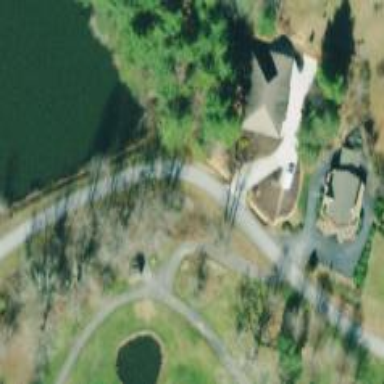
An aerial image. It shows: Service road designated as golf cart path.